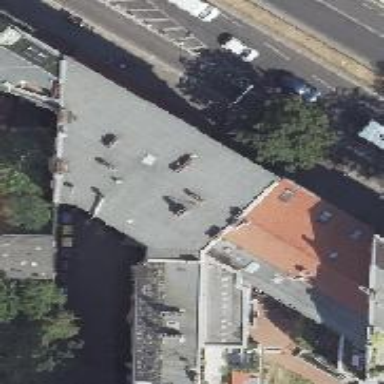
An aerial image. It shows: Café.